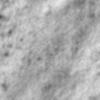
Label: no_change